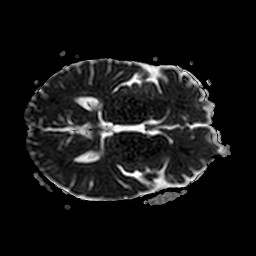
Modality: ADC
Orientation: axial
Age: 64
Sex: male
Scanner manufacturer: philips
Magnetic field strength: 3 T
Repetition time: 4.11 s
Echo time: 0.06119 s